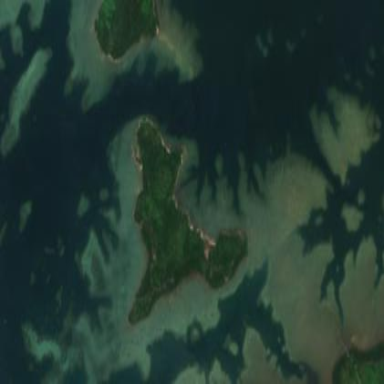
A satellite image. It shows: Islet located along the natural coastline.